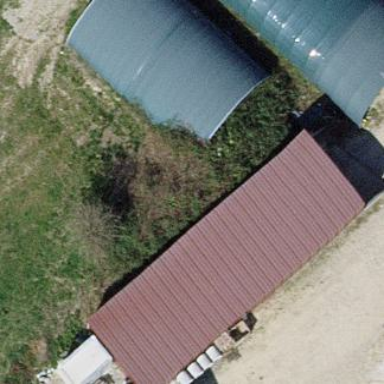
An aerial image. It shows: Farm auxiliary building.